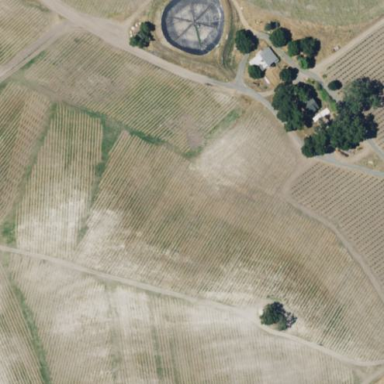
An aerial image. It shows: Vineyard with grape crops.